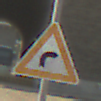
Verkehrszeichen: KurveRechts
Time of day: MorningAfternoon
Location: Outdoor (Suburban)
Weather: Clear
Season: NotSpecified
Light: Natural